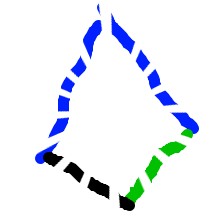
Shape: kite